The image is a wavelet scalogram (time versus scale/frequency) of a rolling-element bearing's vibration signal. Diagnose the bearing from this image, choosing from: normal, inner_race, outer_race, ball.
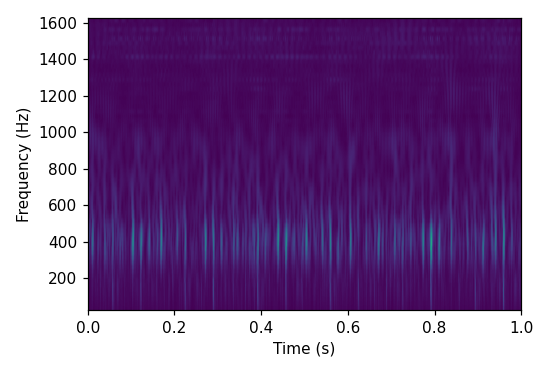
Answer: outer_race